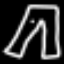
Label: pants